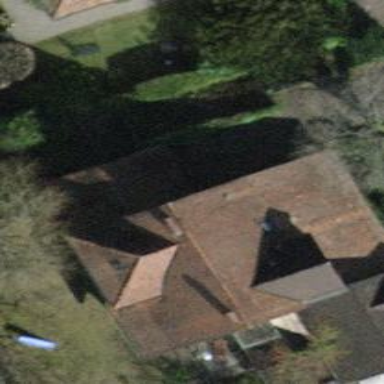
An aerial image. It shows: The building has gabled roof.